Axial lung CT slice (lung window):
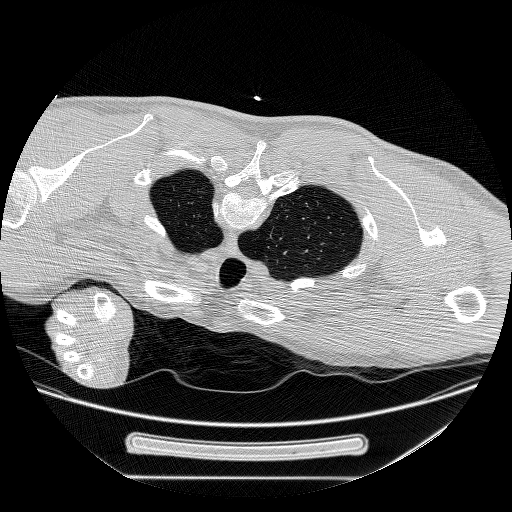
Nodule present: no